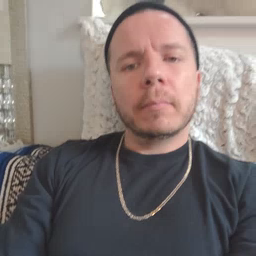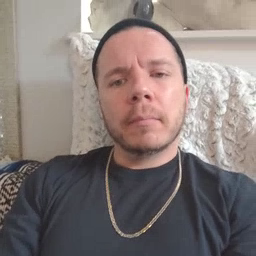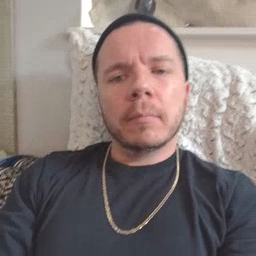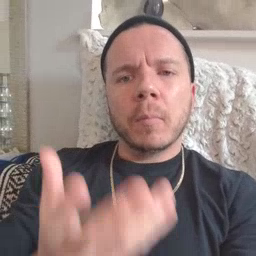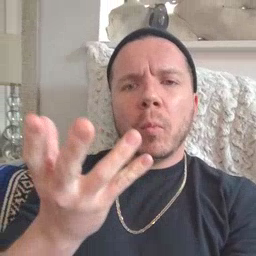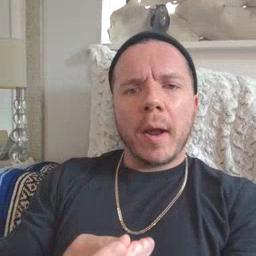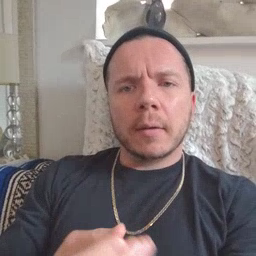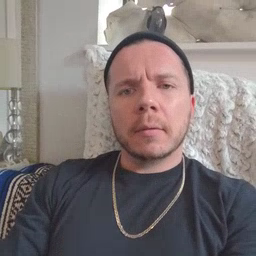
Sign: wet